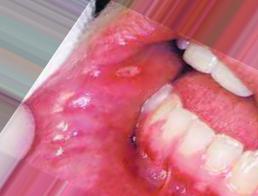
Condition: Mouth Ulcer